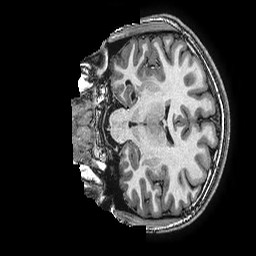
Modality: T1w
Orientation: coronal
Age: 13
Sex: female
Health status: ill
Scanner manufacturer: ge
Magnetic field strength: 3 T
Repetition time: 0.0077 s
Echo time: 0.003436 s